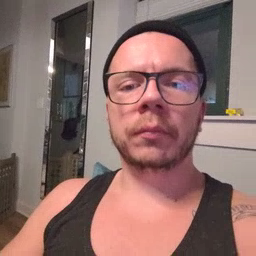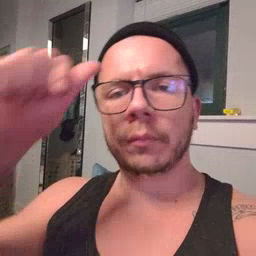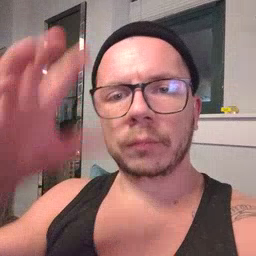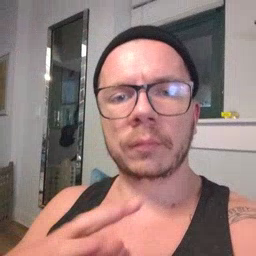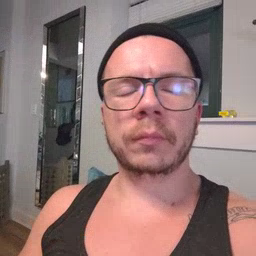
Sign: man